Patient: sex M, age 69
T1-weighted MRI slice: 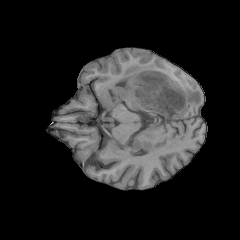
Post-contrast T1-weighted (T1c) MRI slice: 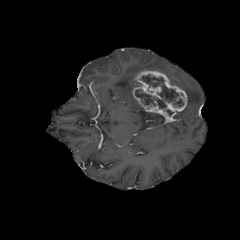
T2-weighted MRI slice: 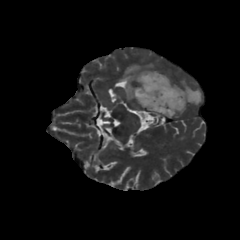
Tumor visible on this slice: yes
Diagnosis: Glioblastoma, IDH-wildtype
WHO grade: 4